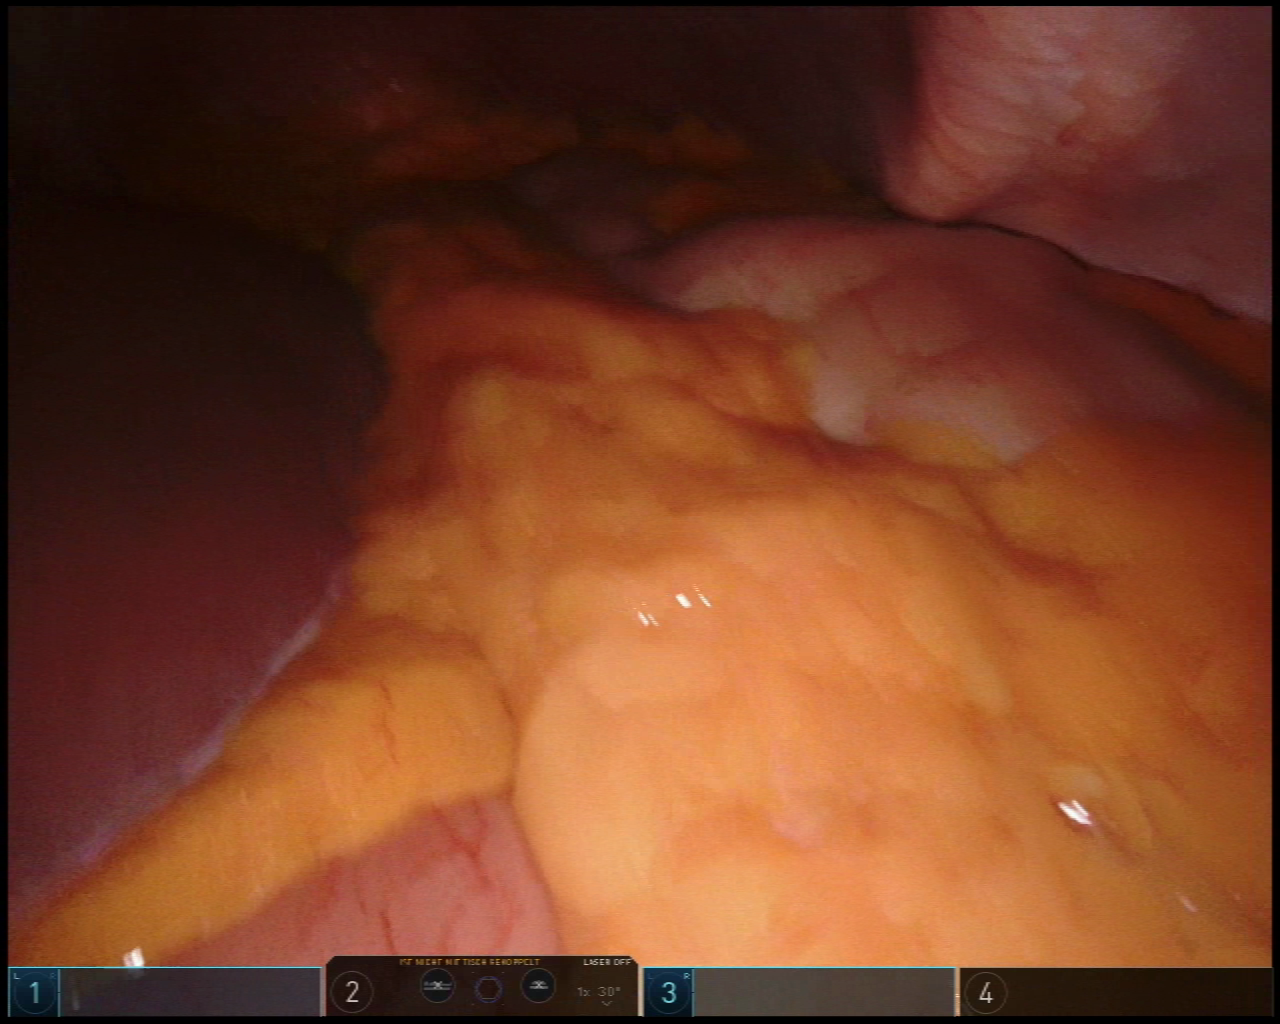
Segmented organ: liver
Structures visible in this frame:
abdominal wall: yes
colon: yes
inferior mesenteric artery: no
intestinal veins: no
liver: yes
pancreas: no
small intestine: no
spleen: no
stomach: yes
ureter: no
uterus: no
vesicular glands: no